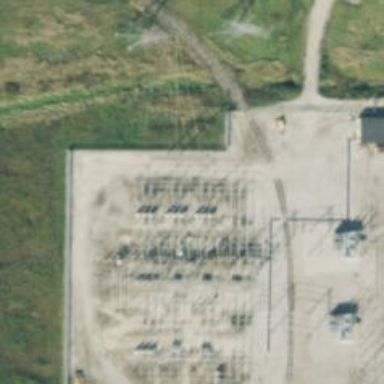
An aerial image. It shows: Switch for power supply.